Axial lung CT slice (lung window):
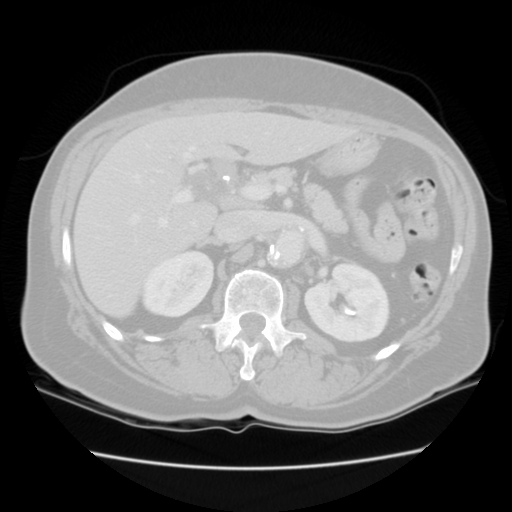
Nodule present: no